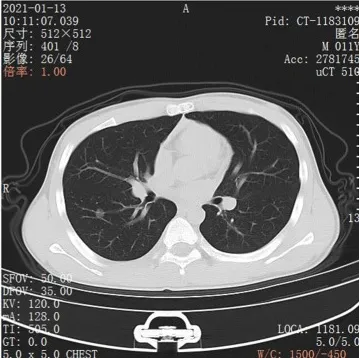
CT images of bilateral chest. (C,D) are CT scan images taken on January 13, 2021, scanning model: United image uCT, scanning parameters: slice thickness: 5 mm, gap: 5 mm. The anterior basal segment of the right lower lobe. Are roughly similar to that of the film taken on June 05 2019. (D) CT image of ground glass opacity in the anterior basal segment of the right lower lobe.
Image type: radiology (ct)